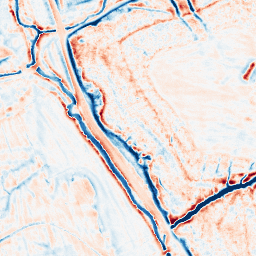
Category: edge_preserving
Decomposition family: bilateral
Decomposition parameters: d: 15
sigma_color: 75
sigma_space: 100
Upsampling method: cubic_catmull_rom
Upsampling parameters: scale: 8
Upsampling scale: 8